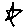
Label: star